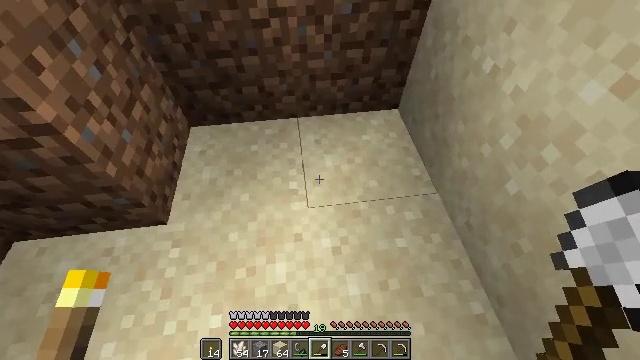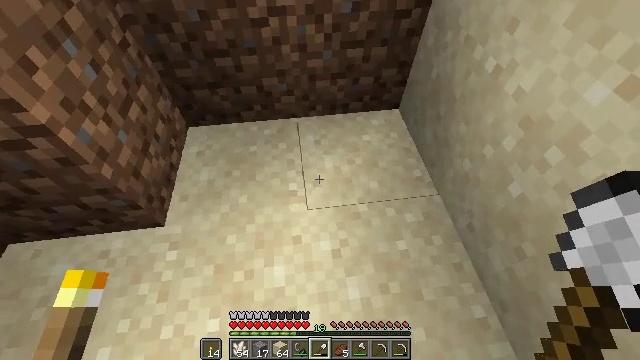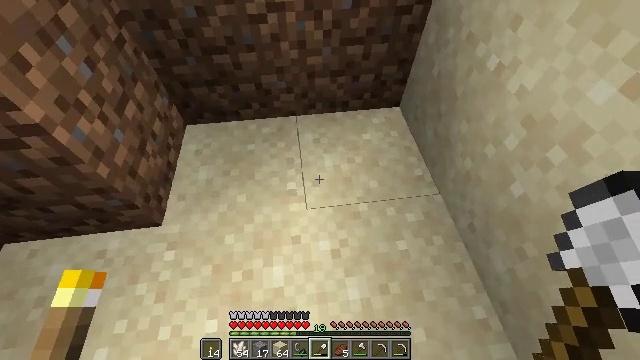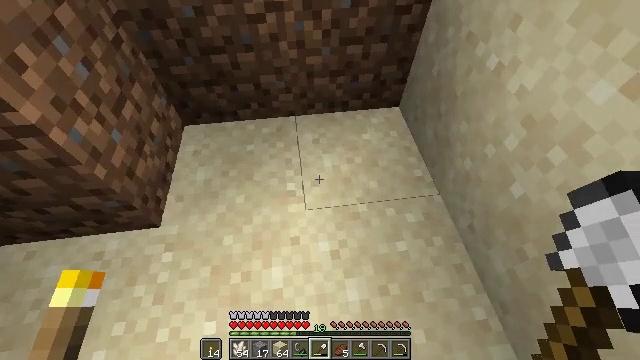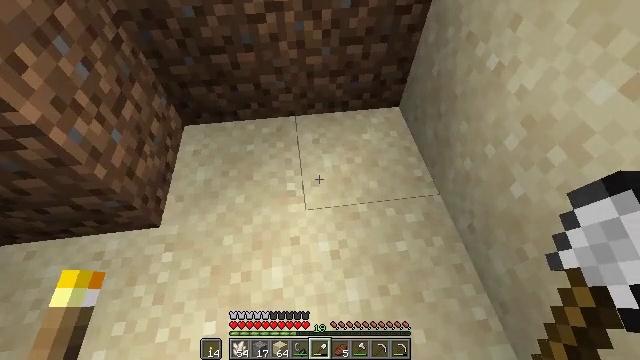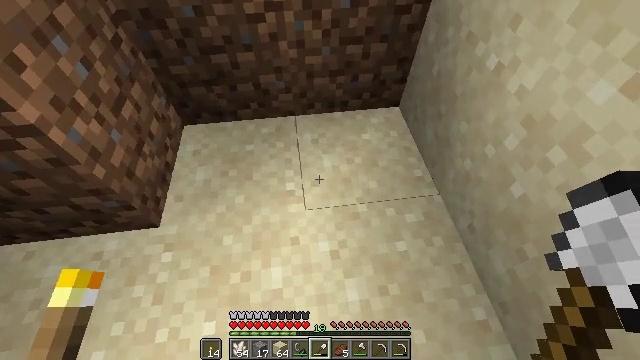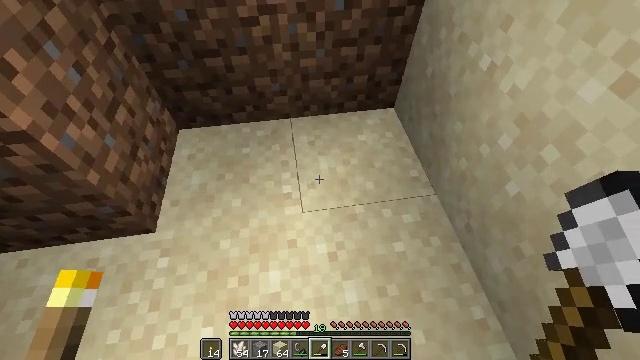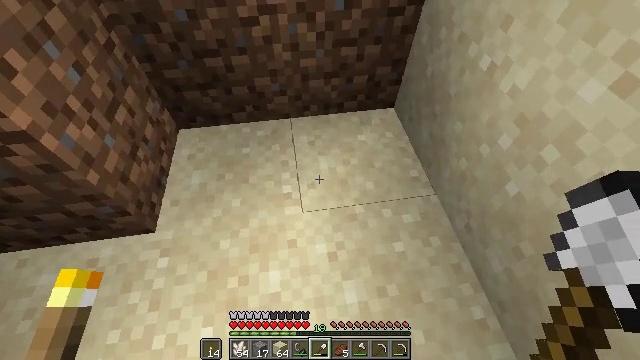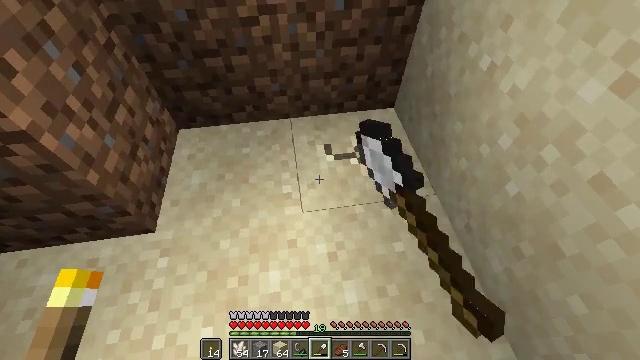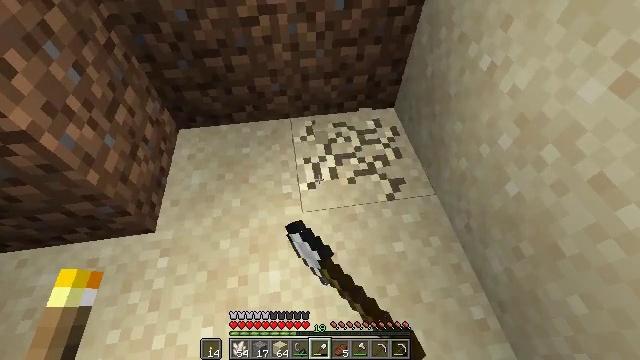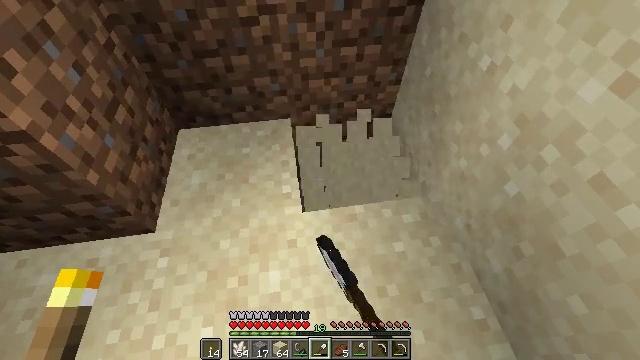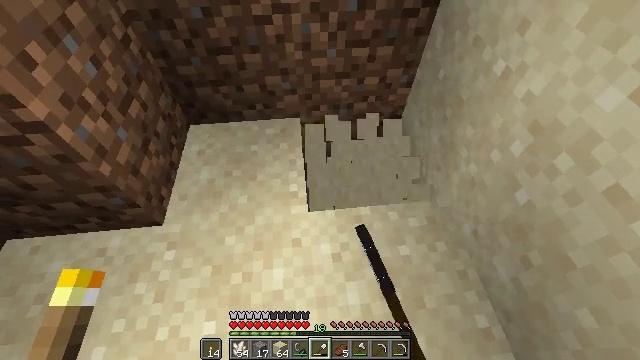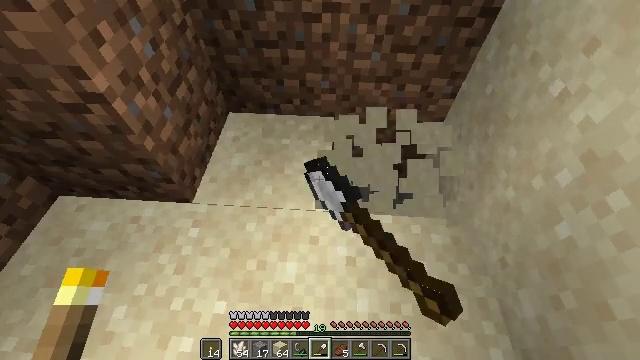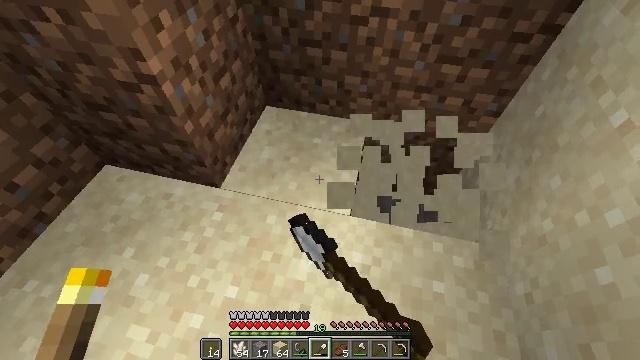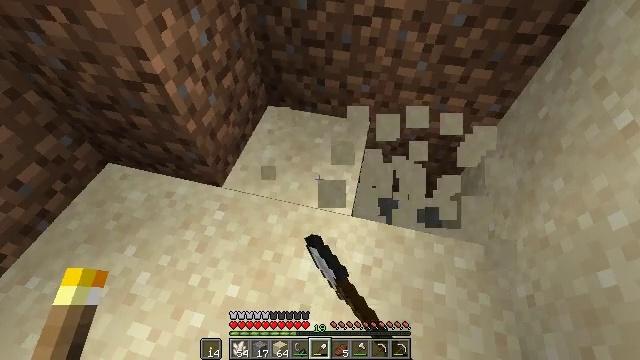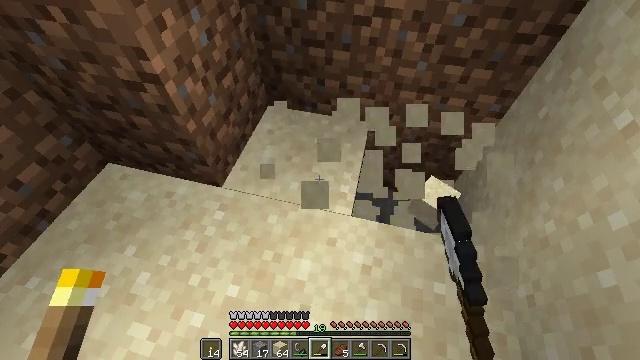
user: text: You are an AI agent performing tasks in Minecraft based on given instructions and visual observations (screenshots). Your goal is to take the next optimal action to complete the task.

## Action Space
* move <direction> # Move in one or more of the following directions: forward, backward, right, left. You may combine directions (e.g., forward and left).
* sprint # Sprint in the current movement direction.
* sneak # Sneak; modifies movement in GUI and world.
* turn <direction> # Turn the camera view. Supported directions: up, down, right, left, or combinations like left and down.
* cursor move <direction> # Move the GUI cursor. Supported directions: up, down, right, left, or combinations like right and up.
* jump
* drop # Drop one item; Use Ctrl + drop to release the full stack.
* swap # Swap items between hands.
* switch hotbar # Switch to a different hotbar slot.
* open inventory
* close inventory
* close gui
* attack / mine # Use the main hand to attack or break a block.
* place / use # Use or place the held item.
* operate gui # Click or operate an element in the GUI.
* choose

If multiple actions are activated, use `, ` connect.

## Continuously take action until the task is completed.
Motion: motion action
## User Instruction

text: Mine sand by the water.
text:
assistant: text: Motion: no_op
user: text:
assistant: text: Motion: no_op
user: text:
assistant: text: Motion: no_op
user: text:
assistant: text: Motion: no_op
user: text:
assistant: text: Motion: no_op
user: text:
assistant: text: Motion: turn right
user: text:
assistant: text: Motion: attack / mine
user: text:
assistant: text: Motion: attack / mine
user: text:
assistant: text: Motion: attack / mine
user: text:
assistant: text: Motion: attack / mine
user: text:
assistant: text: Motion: turn left, attack / mine
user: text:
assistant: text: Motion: turn left, attack / mine
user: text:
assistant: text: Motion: turn left, attack / mine
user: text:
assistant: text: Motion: attack / mine
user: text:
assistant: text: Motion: attack / mine
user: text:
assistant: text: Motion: attack / mine
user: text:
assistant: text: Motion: attack / mine
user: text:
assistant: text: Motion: attack / mine
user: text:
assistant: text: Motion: attack / mine
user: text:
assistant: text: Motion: attack / mine
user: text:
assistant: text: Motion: attack / mine
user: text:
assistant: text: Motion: move forward, turn right
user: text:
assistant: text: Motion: move forward, turn right and down
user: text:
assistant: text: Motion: move forward, turn right and down
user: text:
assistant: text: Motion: move forward, turn down
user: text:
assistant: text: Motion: move forward, turn left and down
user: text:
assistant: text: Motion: move forward, turn left and down
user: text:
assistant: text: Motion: move forward, turn left and down
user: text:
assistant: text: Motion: move forward, turn left and down
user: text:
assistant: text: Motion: move forward, turn left